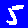
Digit: 5